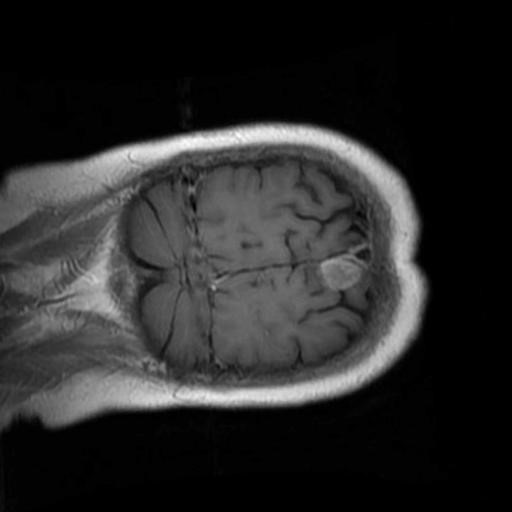
Label: brain_menin